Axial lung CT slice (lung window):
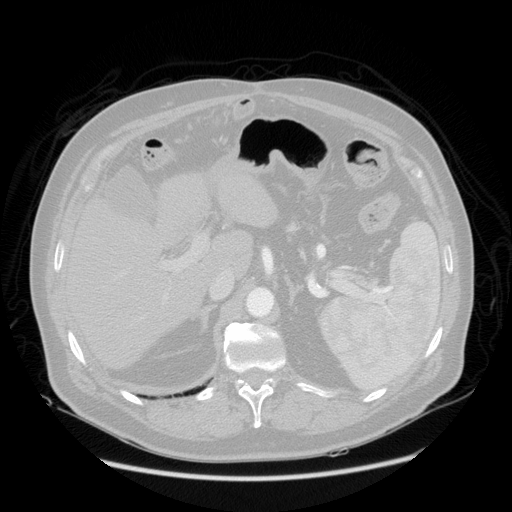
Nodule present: no